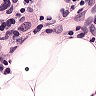
Metastatic tissue present: yes